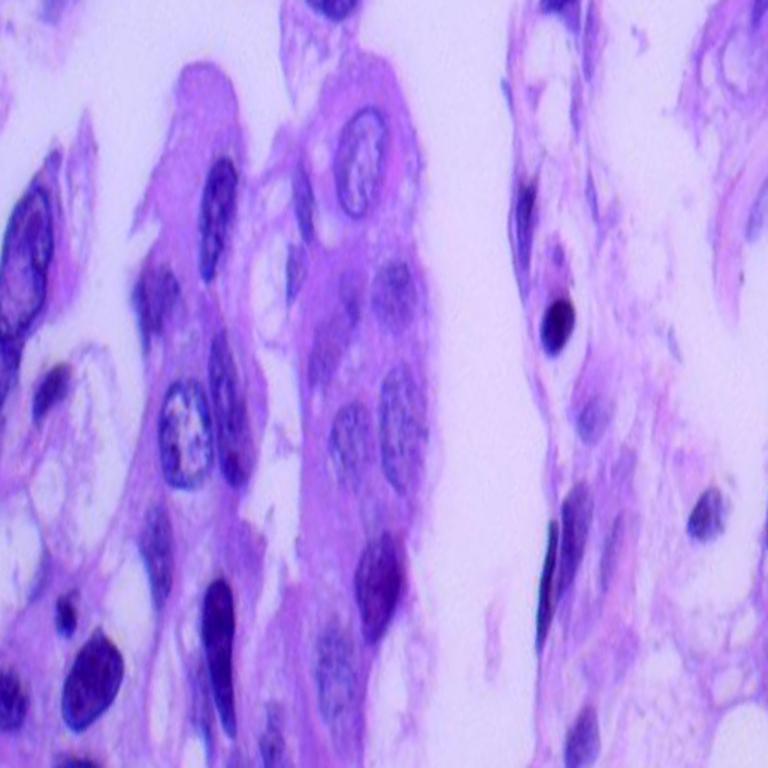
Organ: lung
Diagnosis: adenocarcinomas